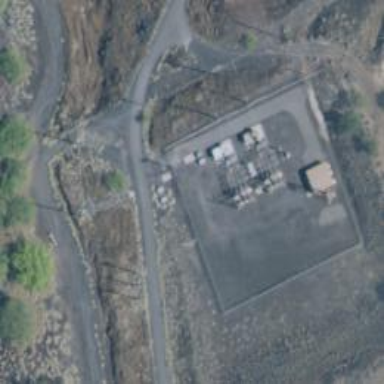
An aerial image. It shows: There is distribution substation enclosed by fence.